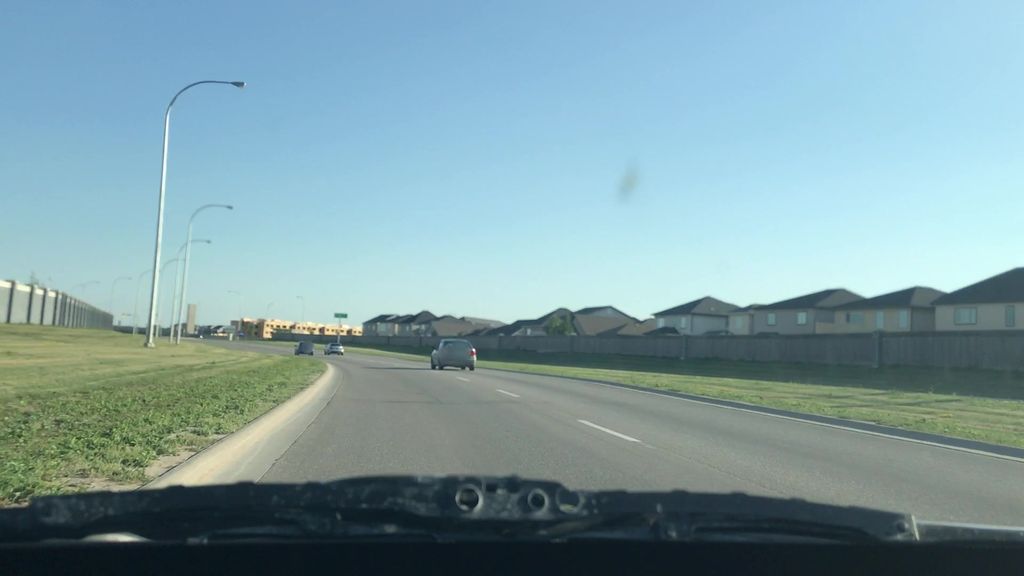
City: winnipeg